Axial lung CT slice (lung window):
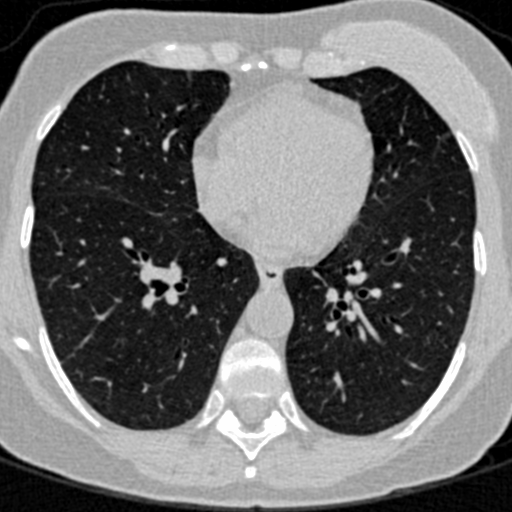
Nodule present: no